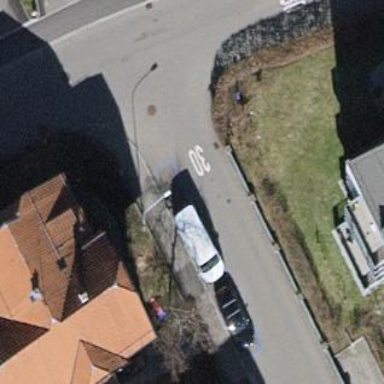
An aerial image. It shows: Parking lane area.